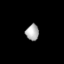
Tissue: lung
Cell type: Endothelial cells
Senescence score: 0.5623
Nuclear area (px): 203
Mean DAPI intensity: 175.163